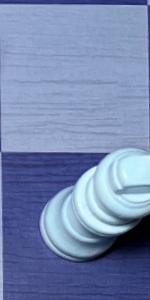
Label: King_White